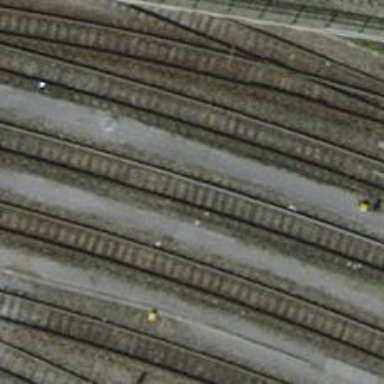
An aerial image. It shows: Yard with single rail track. The railway track is electrified with contact line for service purposes.